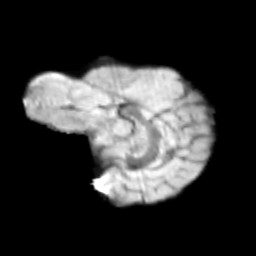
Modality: T2w
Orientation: sagittal
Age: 10
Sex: male
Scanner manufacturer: siemens
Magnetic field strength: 3 T
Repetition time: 3.8 s
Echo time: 0.07 s